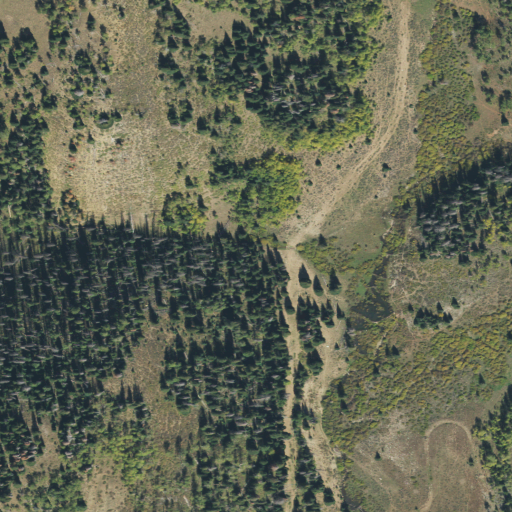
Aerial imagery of valley in Utah named Bellows Hollow containing deciduous forest, evergreen forest, open development, shrub, and mixed forest